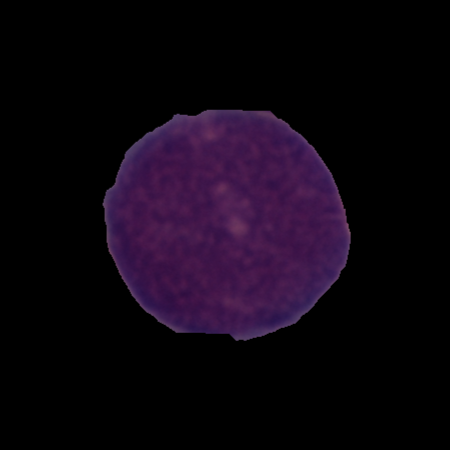
Label: cancer